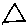
Label: triangle